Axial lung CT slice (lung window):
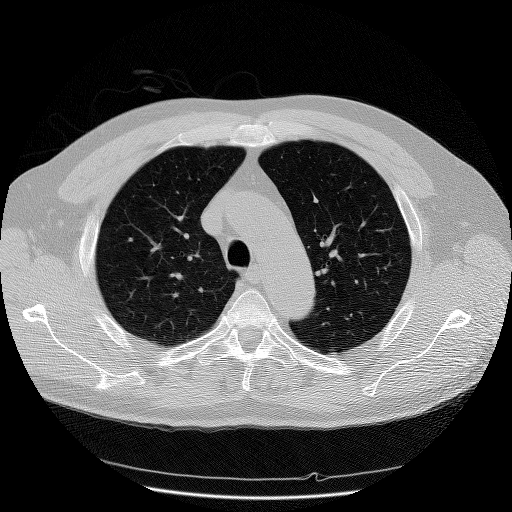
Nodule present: no